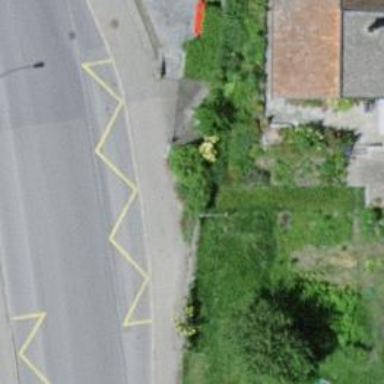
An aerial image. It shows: Bus stop with platform for public transport.